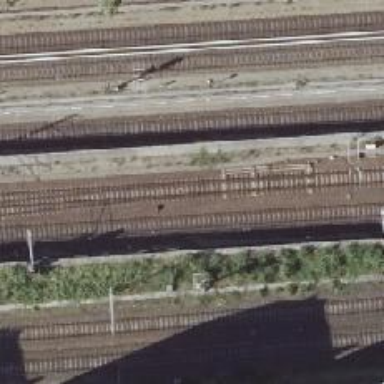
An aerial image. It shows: Railway switch with the turnout on the left side.